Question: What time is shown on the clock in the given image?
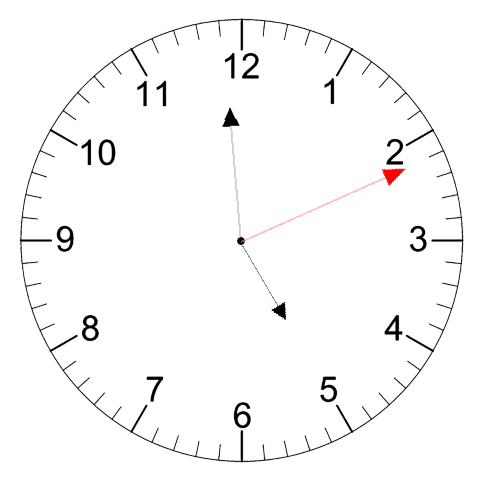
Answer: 04:59:11